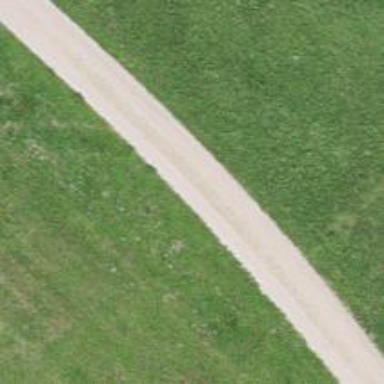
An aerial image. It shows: Paved track with grade 2 tracktype.